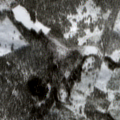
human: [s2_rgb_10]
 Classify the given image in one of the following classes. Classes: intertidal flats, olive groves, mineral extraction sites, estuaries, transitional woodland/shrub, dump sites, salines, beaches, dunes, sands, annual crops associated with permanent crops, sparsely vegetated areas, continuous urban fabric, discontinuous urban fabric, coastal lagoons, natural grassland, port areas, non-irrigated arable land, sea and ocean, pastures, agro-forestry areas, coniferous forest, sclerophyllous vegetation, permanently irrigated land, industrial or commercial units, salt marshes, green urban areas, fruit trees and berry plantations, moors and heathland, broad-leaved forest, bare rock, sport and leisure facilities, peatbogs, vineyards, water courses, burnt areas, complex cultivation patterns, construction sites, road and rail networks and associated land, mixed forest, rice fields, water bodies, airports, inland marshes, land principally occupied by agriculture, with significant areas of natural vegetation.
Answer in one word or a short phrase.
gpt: coniferous forest, transitional woodland/shrub